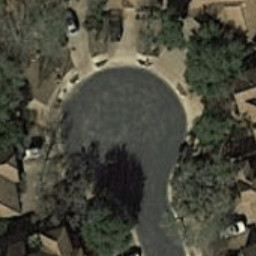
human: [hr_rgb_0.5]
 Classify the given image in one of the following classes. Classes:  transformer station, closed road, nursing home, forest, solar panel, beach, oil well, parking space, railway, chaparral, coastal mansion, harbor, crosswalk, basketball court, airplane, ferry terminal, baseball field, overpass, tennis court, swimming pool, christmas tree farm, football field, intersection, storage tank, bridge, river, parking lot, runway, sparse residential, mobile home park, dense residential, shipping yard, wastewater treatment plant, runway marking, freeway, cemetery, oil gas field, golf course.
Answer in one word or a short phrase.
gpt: closed road